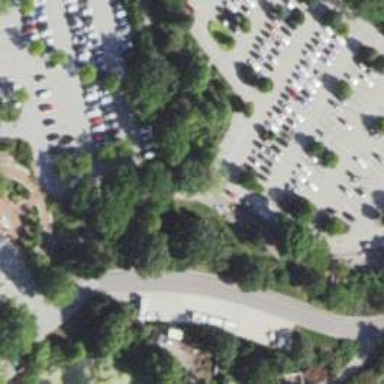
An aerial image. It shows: Parking space is available.